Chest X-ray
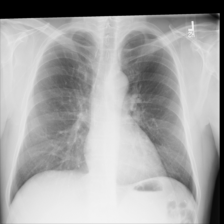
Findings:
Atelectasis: negative
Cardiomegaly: negative
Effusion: negative
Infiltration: negative
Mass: negative
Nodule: negative
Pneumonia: negative
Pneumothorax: negative
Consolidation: negative
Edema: negative
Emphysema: negative
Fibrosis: negative
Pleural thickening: negative
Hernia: negative